Question: I'm populating a number of calendars in Google Calendar via dynamically generated iCalendar feeds. These calendars are being correctly imported into Google Calendar, but their events appear intermixed as shown below:
Is there a way I can modify the iCal feed to encourage Google to render a single calendar in a single vertical column? It gets confusing when viewing our 12-13 calendars!
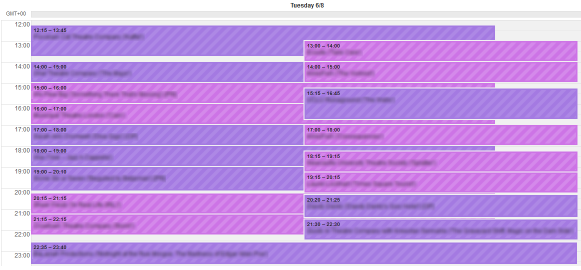
Answer: I don't believe that there is a way to change this. The layout is based on the starting time of events, and does not care from where the event was imported.
Although not entirely as per your question, you could change something inconsequential like the seconds of the start date of the event. For example, all items in your first feed start with the seconds set to :01, all items in your second feed start with the seconds set to :02 etc. This will not help you when you have an item in the second feed but nothing in the first feed, but should ensure that when you have two items with the same nominal start time the items are ordered correctly in the calendar.